Aerial crown-view tile of a tropical tree (Barro Colorado Island, Panama), acquired 20250616:
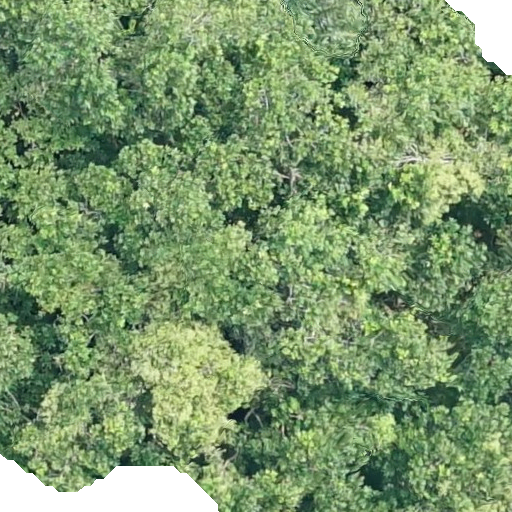
Species: Anacardium excelsum
GBIF accepted scientific name: Anacardium excelsum
Crown area: 591.276 m²